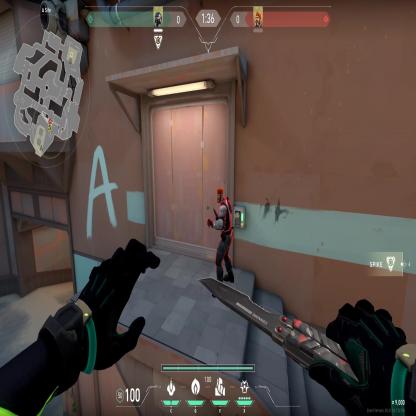
Label: enemy